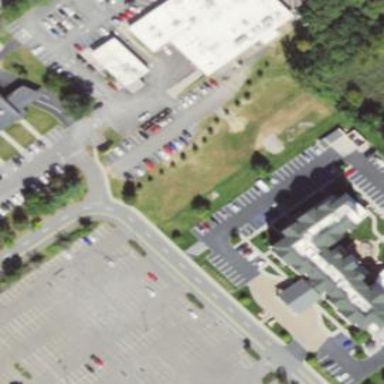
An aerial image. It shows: Paved parking area.